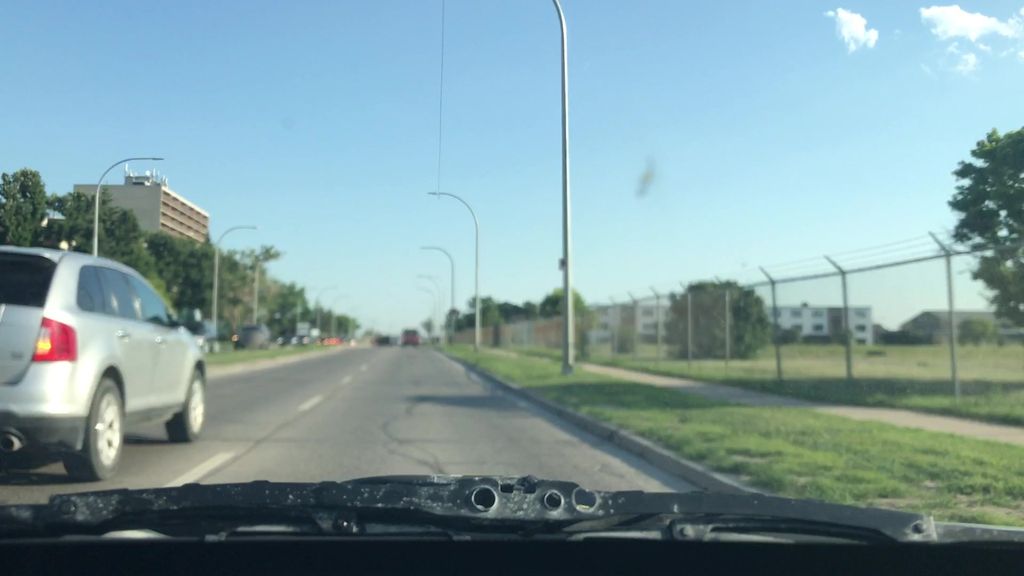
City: winnipeg